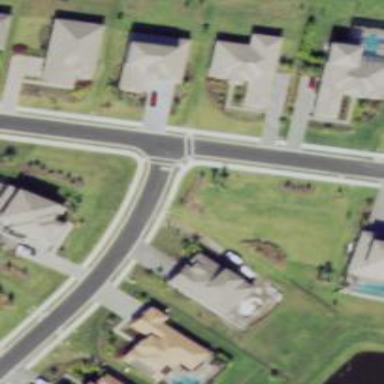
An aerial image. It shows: Uncontrolled road crossing with line markings.